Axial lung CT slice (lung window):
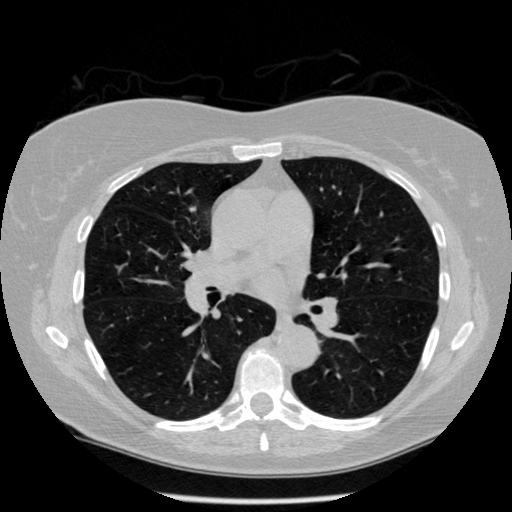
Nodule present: no